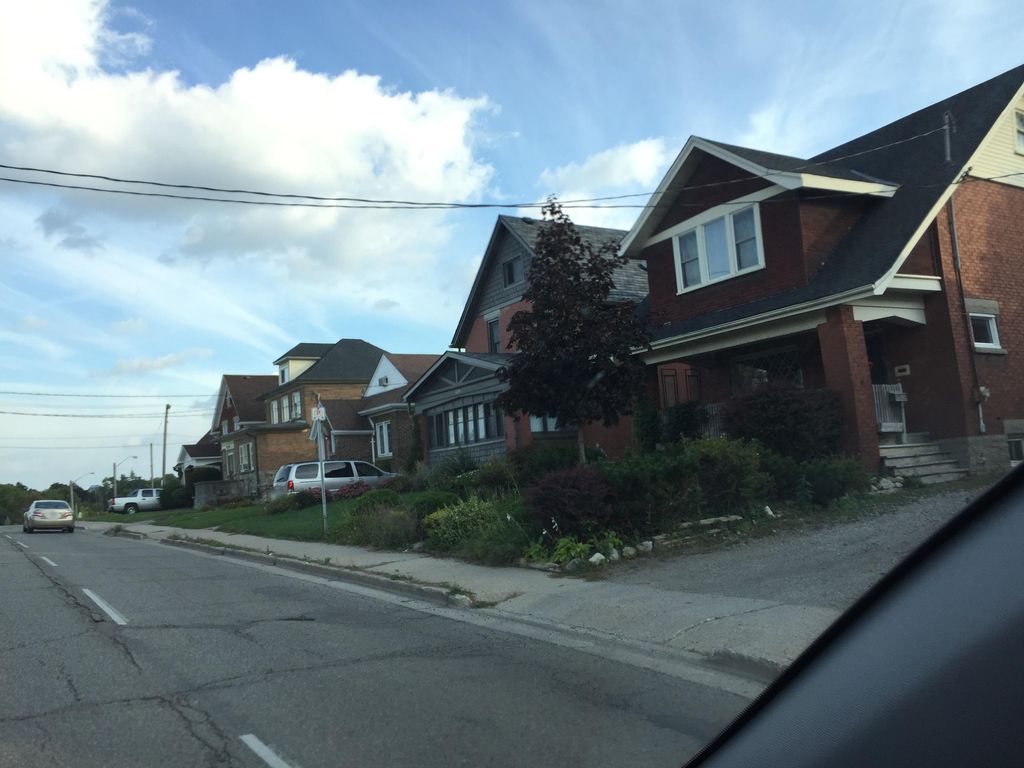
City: kitchener-waterloo